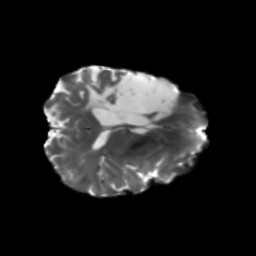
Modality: T2w
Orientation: axial
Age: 46
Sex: female
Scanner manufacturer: siemens
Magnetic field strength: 3 T
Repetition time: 5.25 s
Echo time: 0.08 s